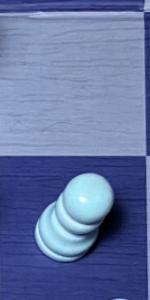
Label: Pawn_White